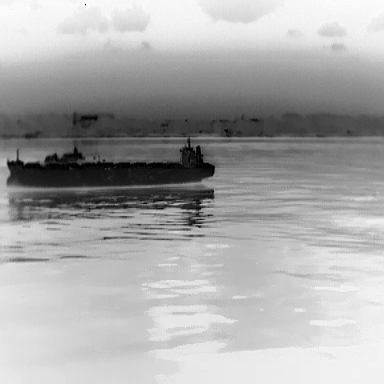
There are two objects shown in the infrared image, including a liner, and a canoe.